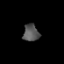
Tissue: prostate
Cell type: Epithelial cells
Senescence score: 0.3266
Nuclear area (px): 269
Mean DAPI intensity: 84.461